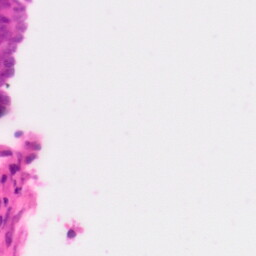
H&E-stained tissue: Colon